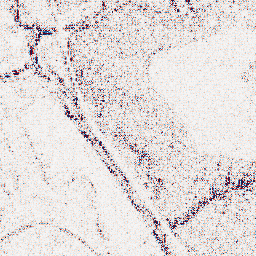
Category: wavelet
Decomposition family: wavelet_reverse_biorthogonal
Decomposition parameters: wavelet: rbio2.4
level: 1
Upsampling method: quadratic
Upsampling parameters: scale: 8
Upsampling scale: 8